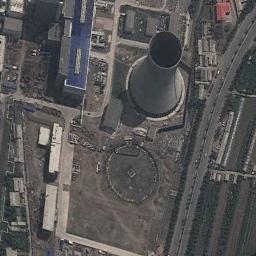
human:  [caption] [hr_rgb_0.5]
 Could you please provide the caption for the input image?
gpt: There are many buildings of different shapes next to the thermal power station .

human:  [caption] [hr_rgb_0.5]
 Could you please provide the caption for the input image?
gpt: The thermal power station is on the bare land next to some buildings .

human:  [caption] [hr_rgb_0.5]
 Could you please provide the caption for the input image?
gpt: There are two thermal power stations, and the right one is emitting smoke .

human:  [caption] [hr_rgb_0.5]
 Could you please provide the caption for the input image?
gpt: Plant and machinery in a thermal power station with a cooling tower .

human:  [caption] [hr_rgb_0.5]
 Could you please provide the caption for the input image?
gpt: There are some buildings and a chimney on the thermal power station .